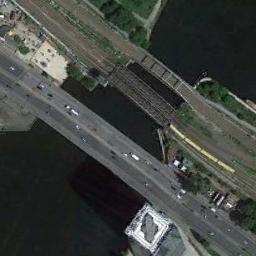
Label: bridge